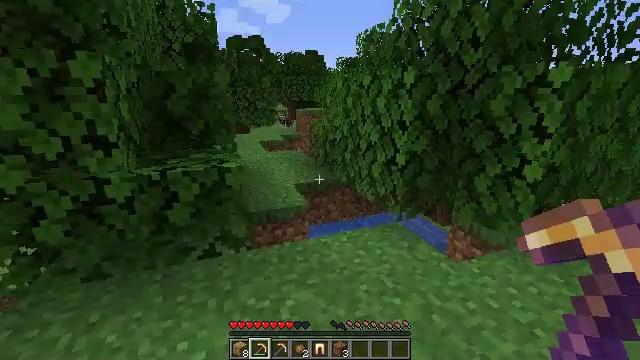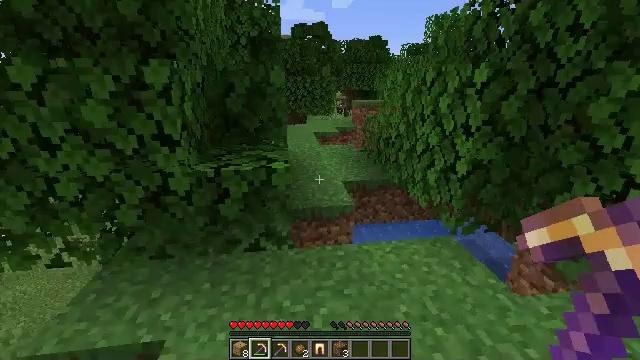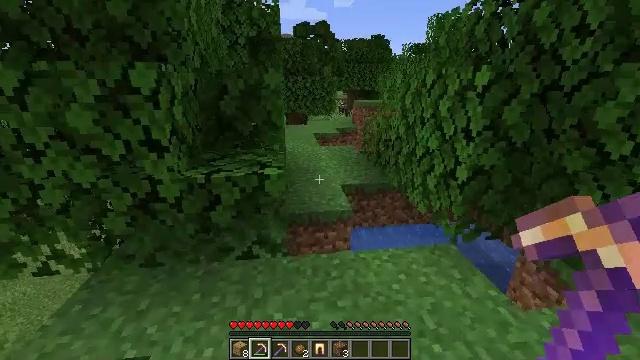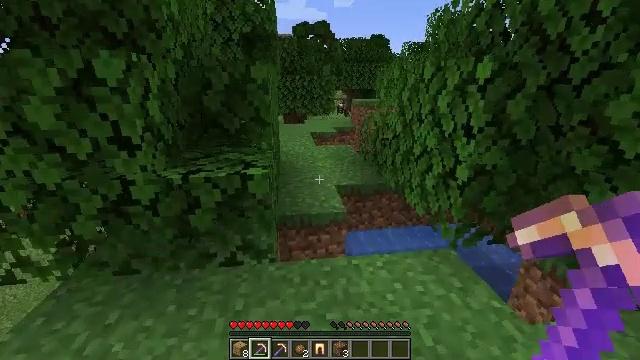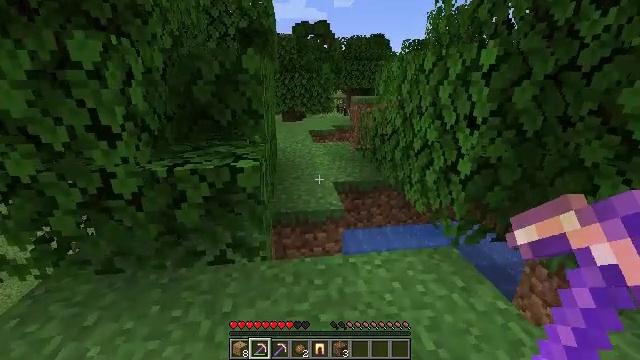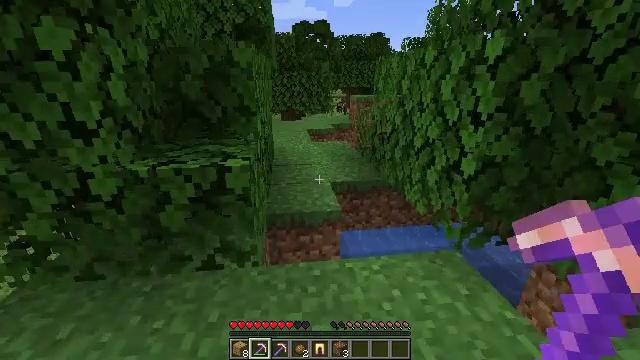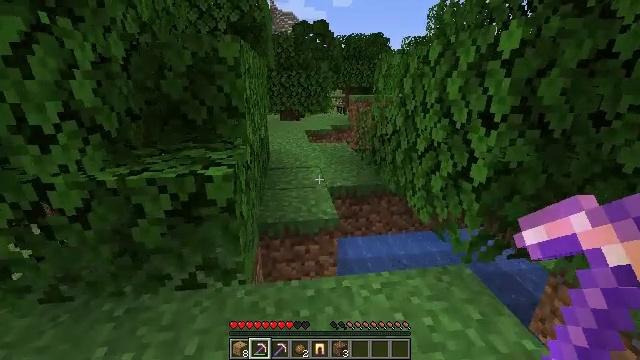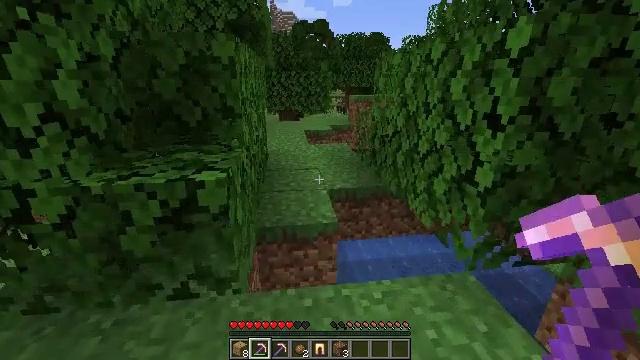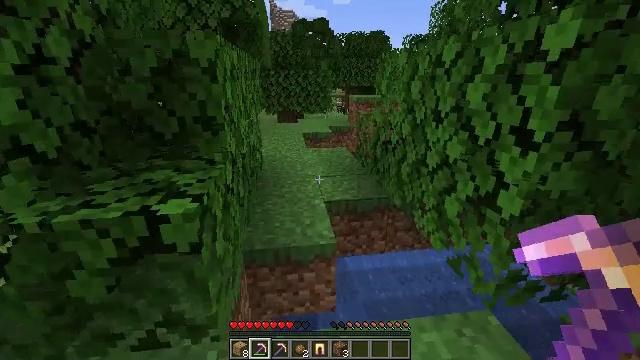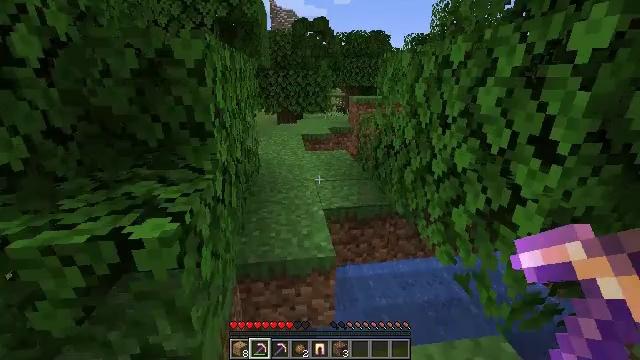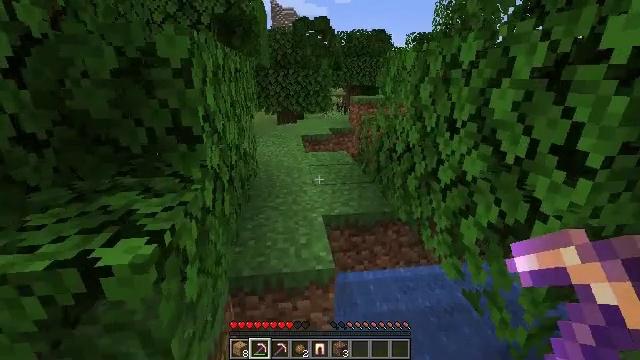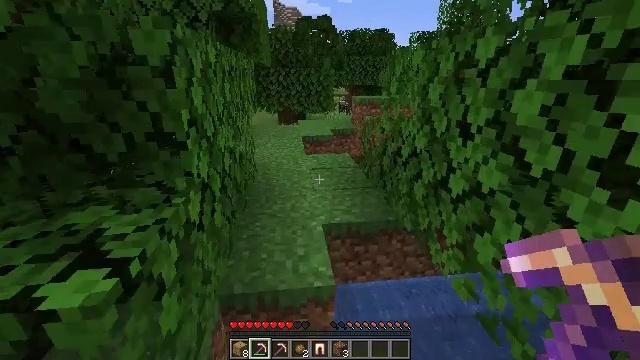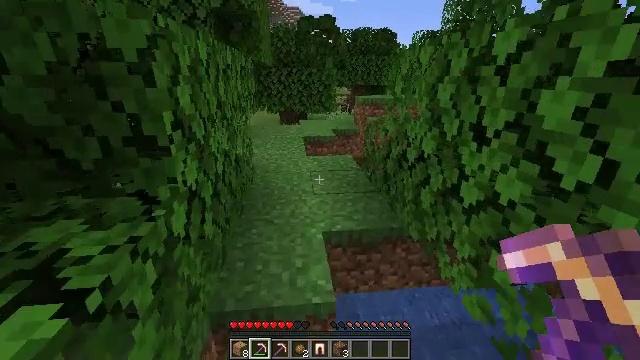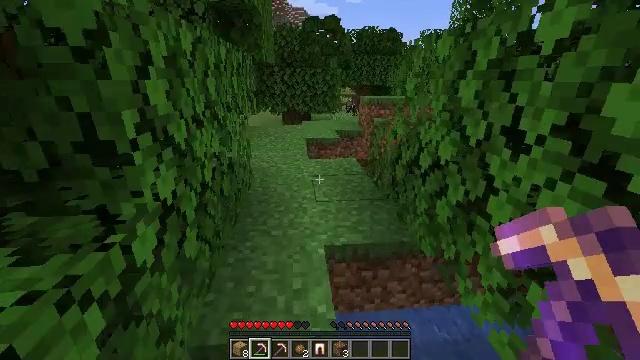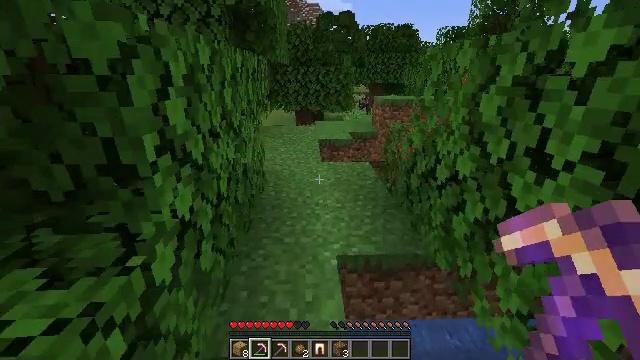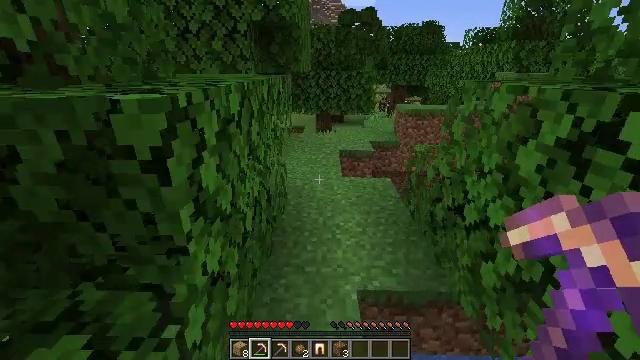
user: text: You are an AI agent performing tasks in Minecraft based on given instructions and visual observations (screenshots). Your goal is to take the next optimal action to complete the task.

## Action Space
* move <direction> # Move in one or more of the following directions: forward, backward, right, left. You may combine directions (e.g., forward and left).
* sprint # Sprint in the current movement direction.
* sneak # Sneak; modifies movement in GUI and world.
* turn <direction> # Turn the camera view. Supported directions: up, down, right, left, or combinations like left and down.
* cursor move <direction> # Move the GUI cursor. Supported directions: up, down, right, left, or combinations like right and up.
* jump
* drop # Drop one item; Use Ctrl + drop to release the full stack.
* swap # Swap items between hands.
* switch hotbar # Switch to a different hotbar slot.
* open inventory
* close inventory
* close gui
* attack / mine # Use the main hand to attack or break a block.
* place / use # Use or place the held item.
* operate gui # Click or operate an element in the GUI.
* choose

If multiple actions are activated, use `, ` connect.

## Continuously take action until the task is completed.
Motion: motion action
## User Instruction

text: Break oak leaves from the trees.
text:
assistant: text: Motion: move forward, turn left and down
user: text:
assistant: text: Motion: move forward
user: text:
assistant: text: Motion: move forward
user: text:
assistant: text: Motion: move forward
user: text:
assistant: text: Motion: move forward
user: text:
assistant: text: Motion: move forward
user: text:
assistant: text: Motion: move forward
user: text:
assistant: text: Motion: move forward
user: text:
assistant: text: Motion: move forward
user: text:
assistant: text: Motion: move forward
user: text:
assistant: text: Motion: move forward
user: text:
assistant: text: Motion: move forward
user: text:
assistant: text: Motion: move forward
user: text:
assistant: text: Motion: move forward and move left, turn left, jump
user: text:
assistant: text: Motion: move forward and move left, turn left, jump
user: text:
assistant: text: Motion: move forward and move left, turn left, jump
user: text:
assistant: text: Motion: move forward and move left, jump
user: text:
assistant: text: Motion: move forward and move left, jump
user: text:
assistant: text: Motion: move forward and move left, jump
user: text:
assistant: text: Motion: move forward and move left, jump
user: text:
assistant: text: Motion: move forward and move left, jump
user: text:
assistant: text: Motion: move forward, jump
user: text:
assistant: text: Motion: move forward, jump
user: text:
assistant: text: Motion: move forward, jump
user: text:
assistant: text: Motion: move forward, jump
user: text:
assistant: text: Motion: move forward, jump
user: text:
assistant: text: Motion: move forward, turn right, jump
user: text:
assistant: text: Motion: move forward, turn right, jump
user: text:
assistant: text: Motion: move forward, turn right, jump
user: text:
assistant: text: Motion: move forward, jump